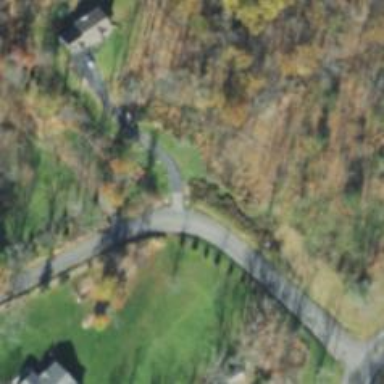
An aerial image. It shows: Driveway.